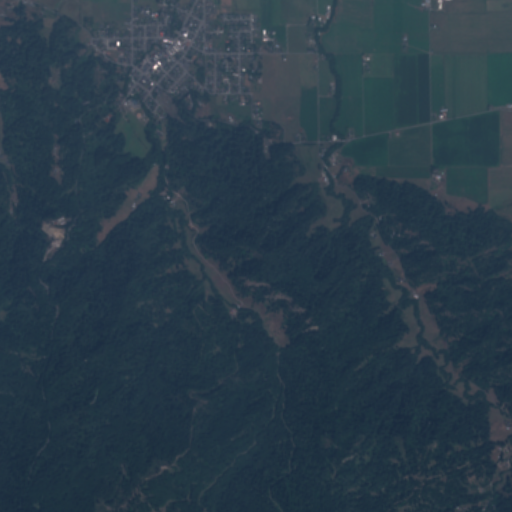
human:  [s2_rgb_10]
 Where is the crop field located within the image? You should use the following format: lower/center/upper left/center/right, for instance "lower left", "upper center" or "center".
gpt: The crop field is located in the upper left of the image.
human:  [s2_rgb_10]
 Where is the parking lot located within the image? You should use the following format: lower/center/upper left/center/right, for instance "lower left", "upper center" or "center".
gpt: The parking lot is located in the upper left of the image.
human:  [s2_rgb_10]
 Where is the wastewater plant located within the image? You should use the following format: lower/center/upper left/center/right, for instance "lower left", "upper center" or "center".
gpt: The wastewater plant is located in the upper left of the image.
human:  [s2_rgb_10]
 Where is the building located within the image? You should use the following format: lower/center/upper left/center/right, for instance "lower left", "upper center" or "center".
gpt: The building is located in the upper left of the image.
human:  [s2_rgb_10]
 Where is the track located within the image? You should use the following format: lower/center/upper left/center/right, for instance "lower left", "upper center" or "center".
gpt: There is no track in the image.